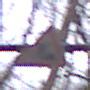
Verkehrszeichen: Arbeitsstelle
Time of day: Midday
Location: Outdoor (Nature)
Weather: Overcast
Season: Autumn
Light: Natural